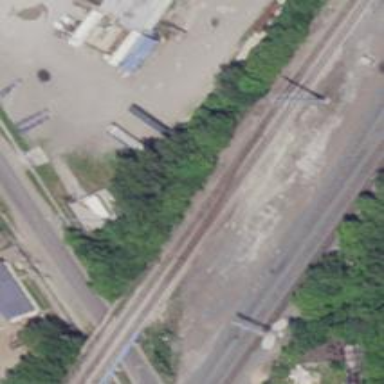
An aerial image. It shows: Railway track.